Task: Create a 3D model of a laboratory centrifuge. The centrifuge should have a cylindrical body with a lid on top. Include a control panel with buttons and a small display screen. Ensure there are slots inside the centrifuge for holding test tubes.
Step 403:
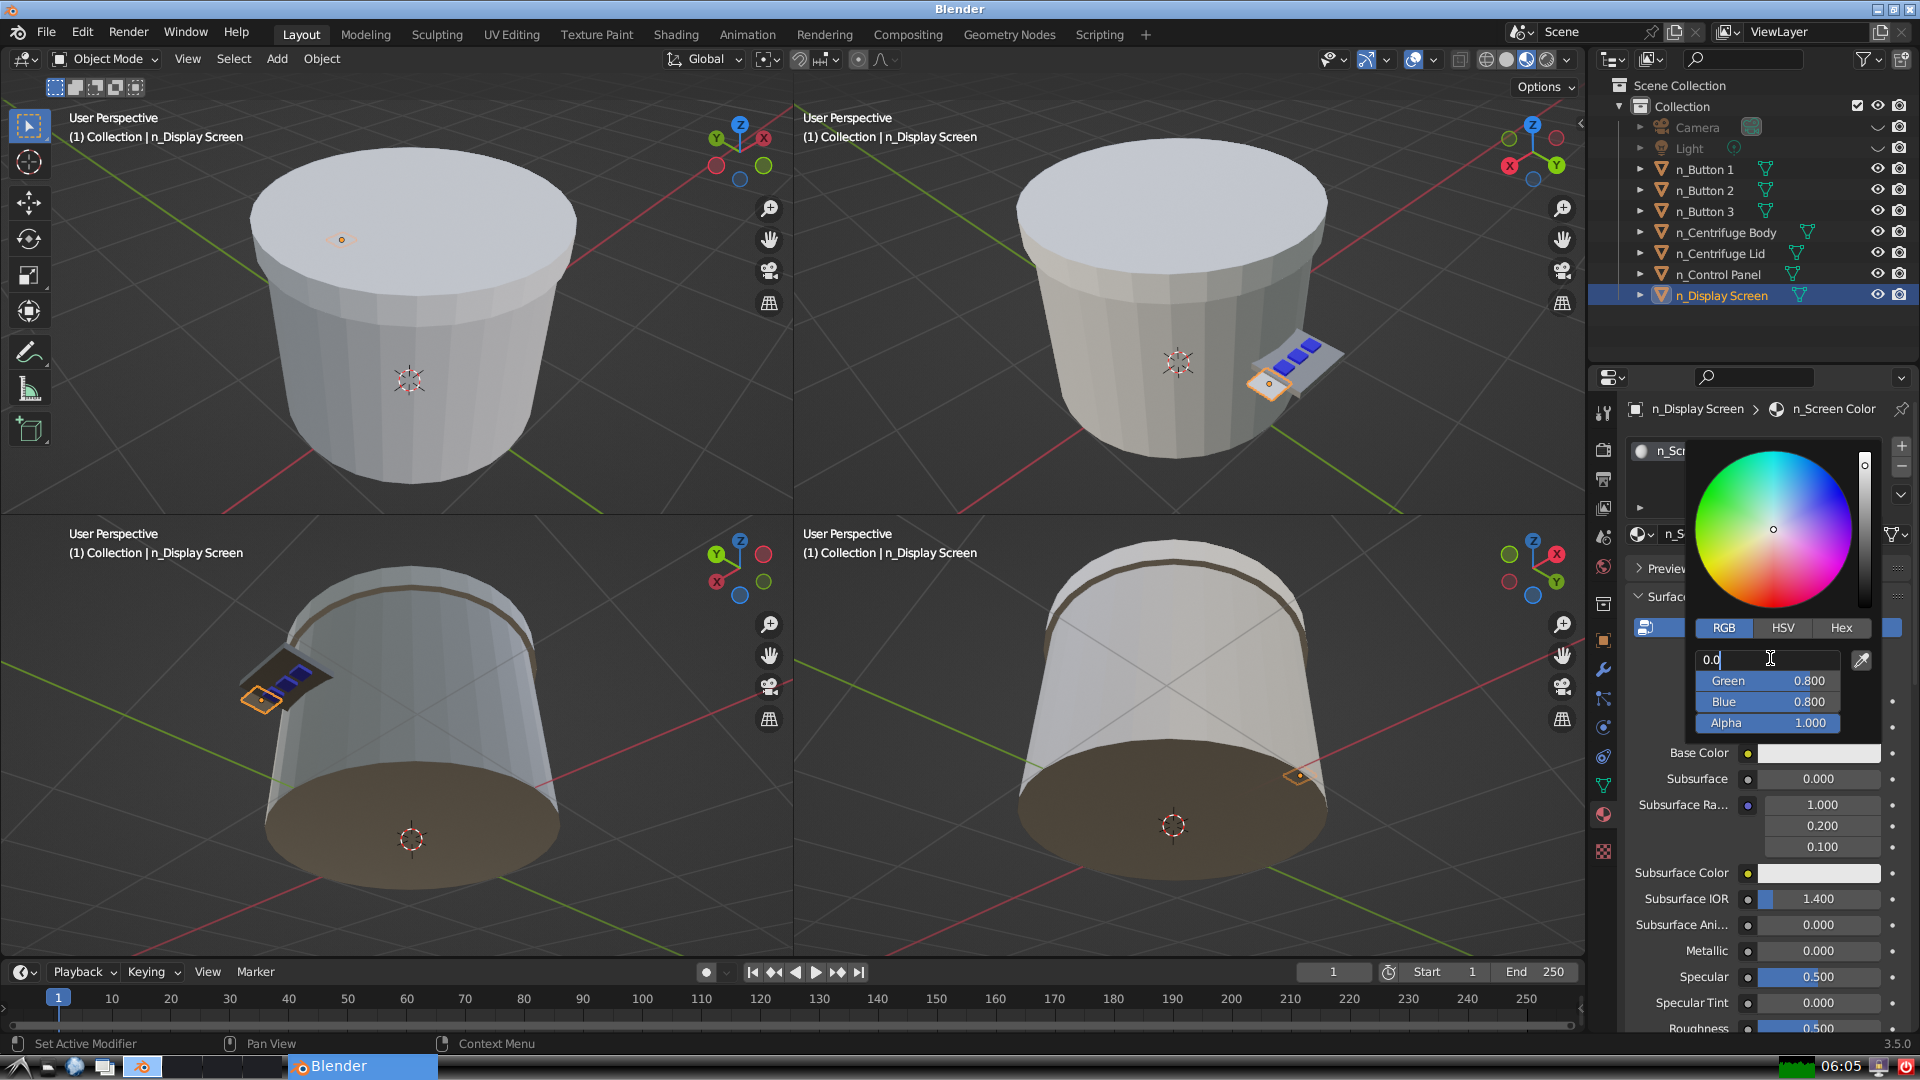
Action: {"key_press": ['Return']}